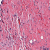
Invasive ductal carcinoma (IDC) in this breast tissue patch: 1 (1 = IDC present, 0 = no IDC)